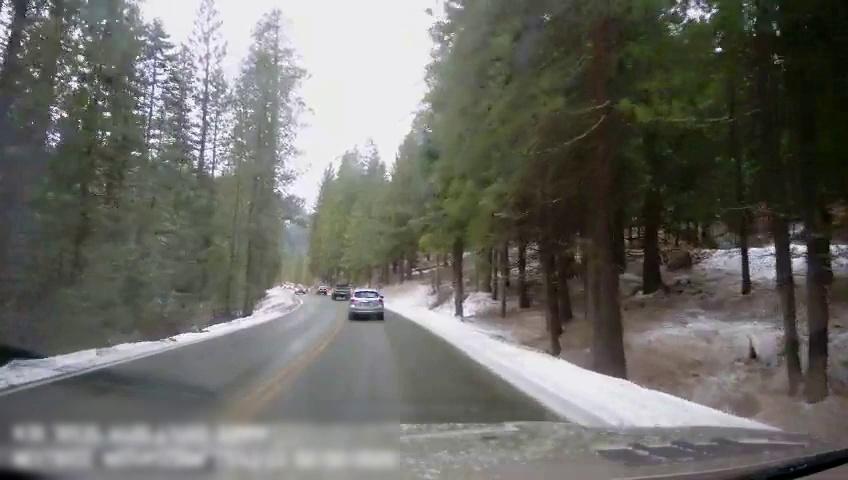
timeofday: Day
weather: Cloudy
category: Drivable Space
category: Vehicles | Car
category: Vehicles | Truck
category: Vehicles | Car
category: Vehicles | Car
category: Lanes | Current Lane
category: Lanes | Opposite Lane
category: Lanes | Opposite Lane